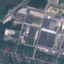
Land use / land cover class: Industrial